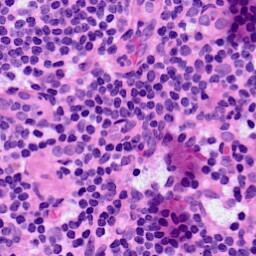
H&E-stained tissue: LymphNode